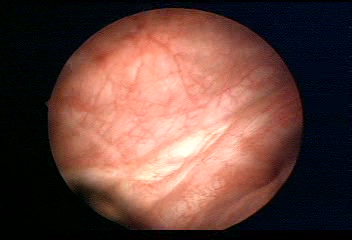
Modality: WLC
Class: Normal mucosa
Bladder cancer association: No